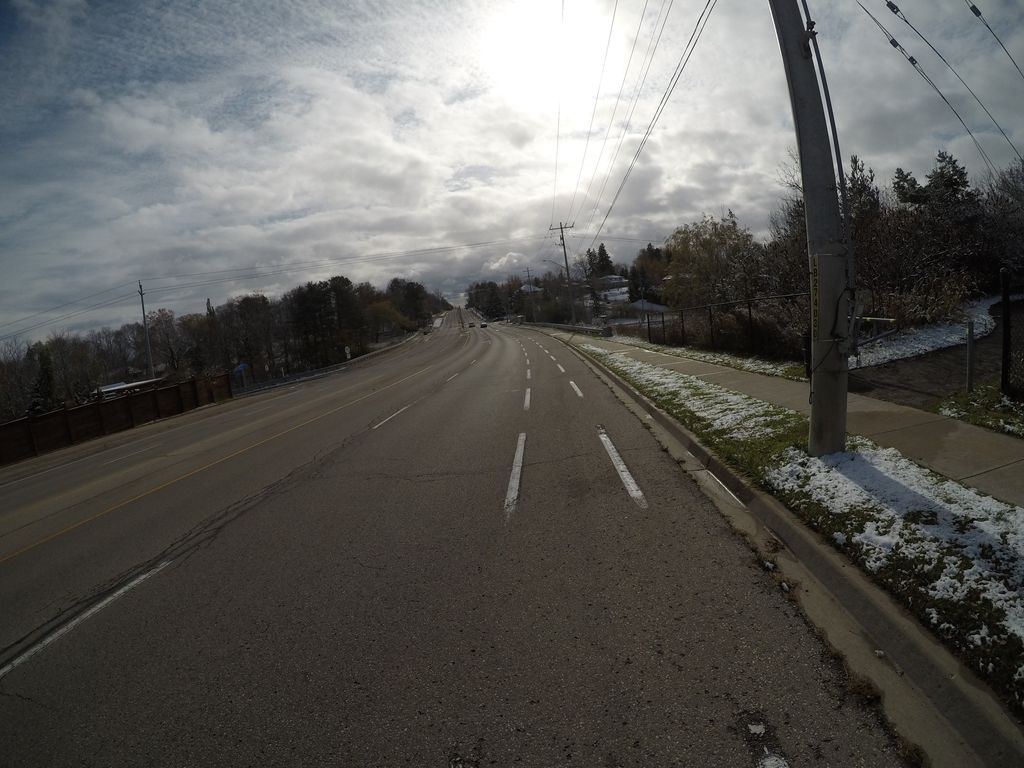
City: kitchener-waterloo